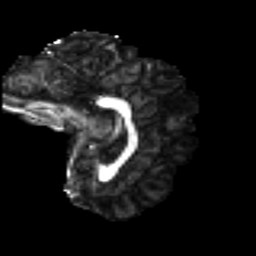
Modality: FA
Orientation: sagittal
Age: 22
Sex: male
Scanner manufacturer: ge
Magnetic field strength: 3 T
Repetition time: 7.8 s
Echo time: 0.0607 s